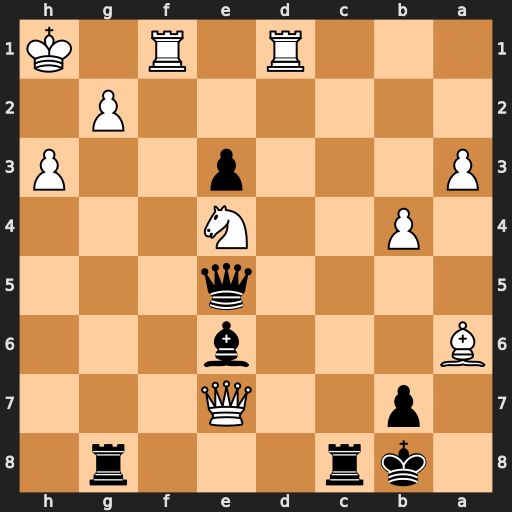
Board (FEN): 1kr3r1/1p2Q3/B3b3/4q3/1P2N3/P3p2P/6P1/3R1R1K
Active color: b
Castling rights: -
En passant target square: -
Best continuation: Qxe4 Bxb7 Qxb7 Qxb7+ Kxb7 Rfe1 Rc3